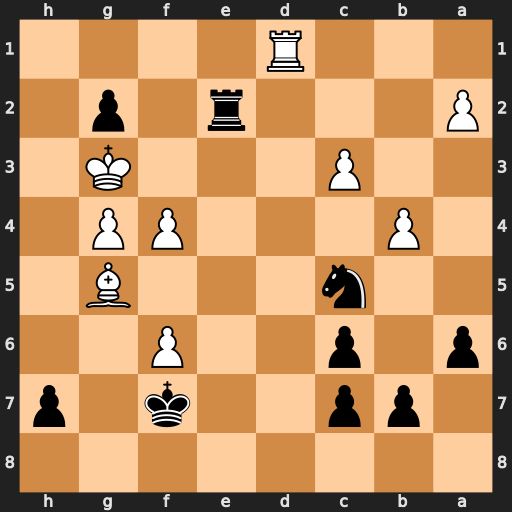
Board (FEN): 8/1pp2k1p/p1p2P2/2n3B1/1P3PP1/2P3K1/P3r1p1/3R4
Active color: b
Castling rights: -
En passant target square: -
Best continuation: Ne4+ Kf3 Nxc3